Question:
I have question that when I want to compare between a1= 1.3 b1= 3 and a2= 1.3 b2= 2 on excel for example '=IF(a1>a2,"Yes",IF(a1=a2,IF(b1>b2,"Yes","No"),"no"))'
First time it's okay, but then I changed value from b1 =1 it changed to "no" then I changed it back to b1= 3 it's still "no"
I think it concern on format in the cell.
Another concern is if I use like 1.3.1 compare to 1.3.1.2 it doesn't have any problem, but when I use only 1.3 (one decimal point) it always have problem
It's hard to explain you should try to compare between x.x and x.x.x also if you have a good another VBA code to compare version number
It like 1 decimal point excel see as number, but many decimal point excel see as text
How do I fix this (I have try change to text format but it work 1 time after you change value in cell it's go back to error.)
Due to my English is poor. to make it clearer '"How do i make x.x see as text so that i can compare with x.x.x :) "'
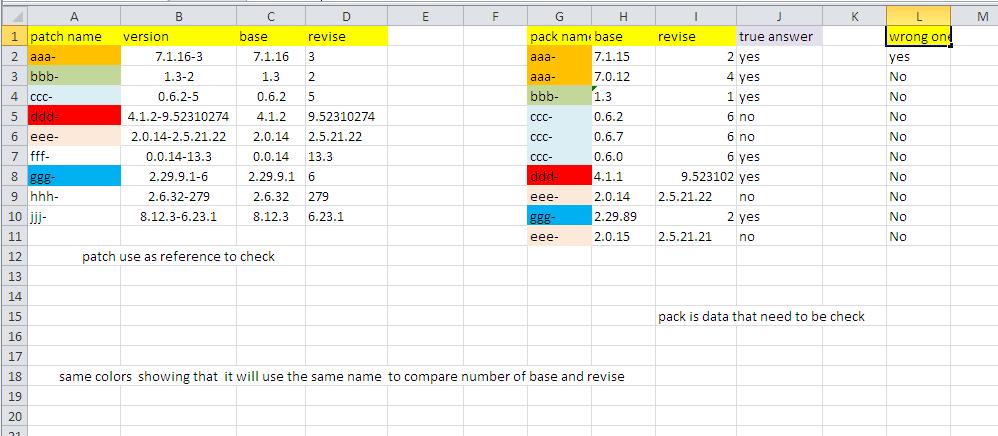
Answer: Here is an article/ post you may want to check. The first impression I had on your question is that you may be trying to do a version number comparison. Length and number of dot delimiters in your text could matter greatly.for now please check this,
<URL>
Or else you may try the 'log' as well:
=A1*10^(4-INT(LOG(A1)))
Or do a replace on trailing '.' dots and surely the second text becomes a decimal:
E.g. 1.3.4 will be 1.34 and 1.3.4.1.3 will be 1.3413
1.2.5.6 will be 125.6 and 1.2.4.6.1 will be 124.61
PS: not front of a machine. Will provide you with another code I have based on split by dot delimiter and compare.
Edit with a function: this will compare two version numbers with any number of dot points, treating it as a string/text. However in the case of 1.3.1 and 1.21.1 this takes 1.21.1 as the highest number.
'''
Option Explicit
Function versionNumberComparison(ByRef rng1 As Range, ByRef rng2 As Range) As String
Dim i As Integer
Dim arrVersion1 As Variant, arrVersion2 As Variant
Dim strVer1 As String, strVer2 As String
Dim bool2 As Boolean, bool1 As Boolean
Dim x As Long, y As Long
Application.EnableEvents = False
If Not IsEmpty(rng1.Value) Then
strVer1 = rng1.Value
arrVersion1 = Split(rng1.Value, ".")
Else
versionNumberComparison = "Version number empty"
GoTo Zoo
End If
If Not IsEmpty(rng2.Value) Then
strVer2 = rng2.Value
arrVersion2 = Split(rng2.Value, ".")
Else
versionNumberComparison = "Version number empty"
GoTo Zoo
End If
If UBound(arrVersion1) > UBound(arrVersion2) Then
x = UBound(arrVersion1)
y = UBound(arrVersion2)
ElseIf UBound(arrVersion1) < UBound(arrVersion2) Then
x = UBound(arrVersion2)
y = UBound(arrVersion1)
Else
x = UBound(arrVersion1)
y = x
End If
i = 0
While i <= y
If IsNumeric(arrVersion1(i)) And IsNumeric(arrVersion2(i)) Then
If CInt(Trim(arrVersion1(i))) = CInt(Trim(arrVersion2(i))) Then
If i = y Then
If x <> y Then
If Len(strVer1) > Len(strVer2) Then
bool1 = True
bool2 = False
GoTo PrintOut
Else
bool2 = True
bool1 = False
GoTo PrintOut
End If
End If
End If
bool1 = False
bool2 = False
ElseIf CInt(Trim(arrVersion1(i))) > CInt(Trim(arrVersion2(i))) Then
bool1 = True
bool2 = False
GoTo PrintOut
Else
bool2 = True
bool1 = False
GoTo PrintOut
End If
Else
versionNumberComparison = "Enter Valid version numbers"
GoTo Zoo
End If
i = i + 1
Wend
PrintOut:
If bool1 Then
versionNumberComparison = strVer1
ElseIf bool2 Then
versionNumberComparison = strVer2
Else
versionNumberComparison = "Both the same"
End If
Zoo:
Application.EnableEvents = True
End Function
'''
Output: